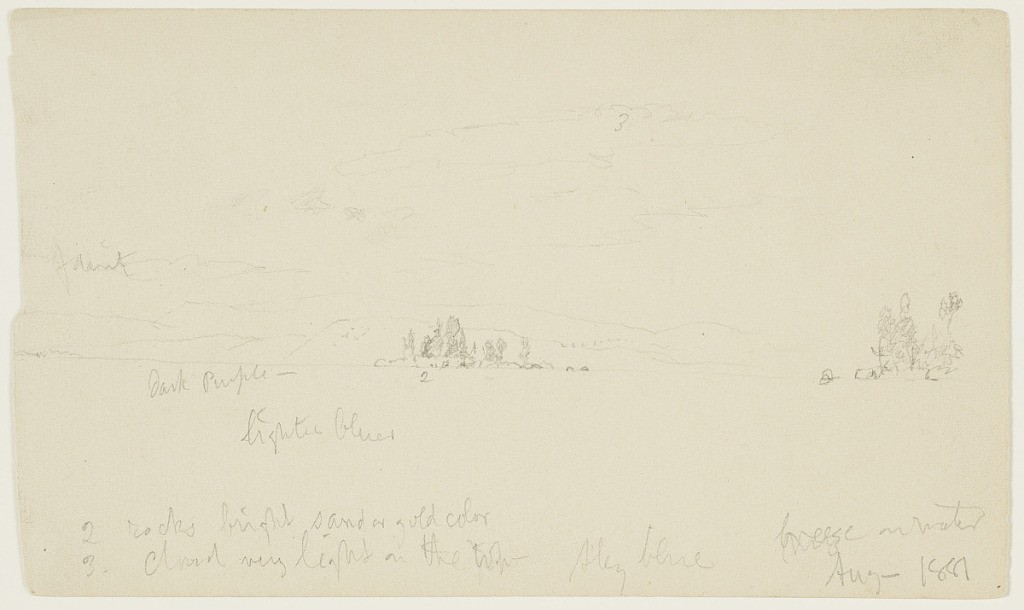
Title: Islands on Lake Millinocket, Maine
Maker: Frederic Edwin Church, American, 1826–1900
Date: August 1881
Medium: Graphite on tan wove paper
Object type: drawing
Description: Landscape sketch showing a wide view of wooded islands on Lake Millinocket in Maine. At center, a distant island shown with several trees across an expanse of placid water in the foreground and middle distance. Another similar appears closer to the viewer at far right, and is partially cut off. In the background, rolling mountain ridges overlap one another beneath a partly cloudy sky.